Question: I have searched everywhere but cannot find answer to this question.
In my 'UITableView''s cells, there is empty space on the left side. How do I get rid of it?
This is how I initiated the 'UITableView' object:
'''
listTableView = [[UITableView alloc] initWithFrame:CGRectMake(20, 60, _tableWidth, _tableheight) style:UITableViewStylePlain];
'''

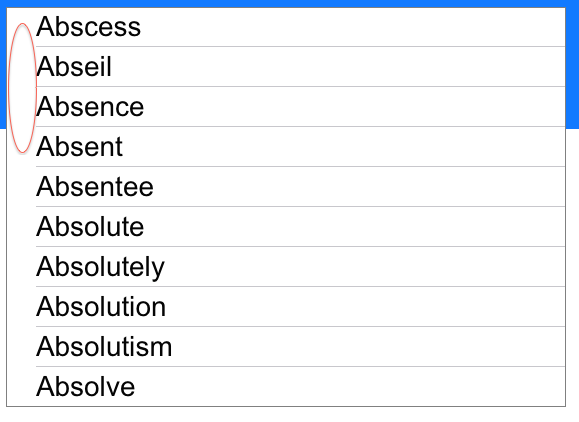
Answer: This should do it:
'''
listTableView.separatorInset = UIEdgeInsetsZero;
'''